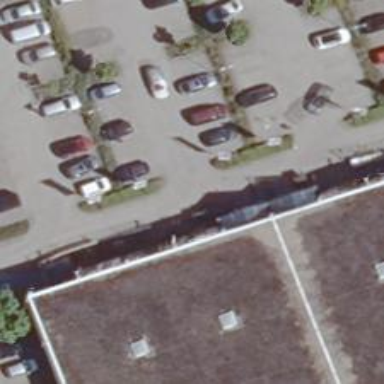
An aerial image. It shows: Concrete parking aisle as service road.